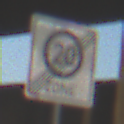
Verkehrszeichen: EndeZone20
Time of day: SunriseSunset
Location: Roofed (Suburban)
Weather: Clear
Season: NotSpecified
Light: Natural